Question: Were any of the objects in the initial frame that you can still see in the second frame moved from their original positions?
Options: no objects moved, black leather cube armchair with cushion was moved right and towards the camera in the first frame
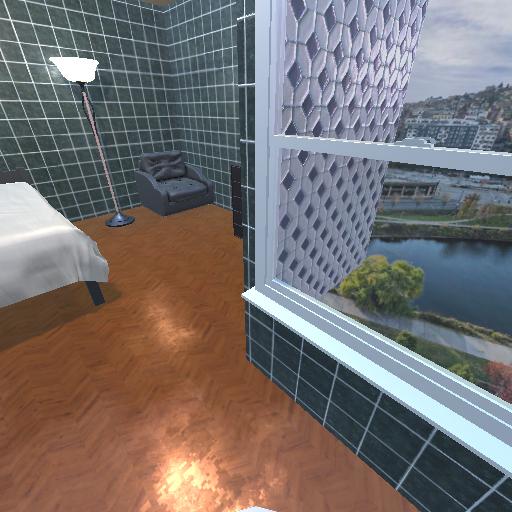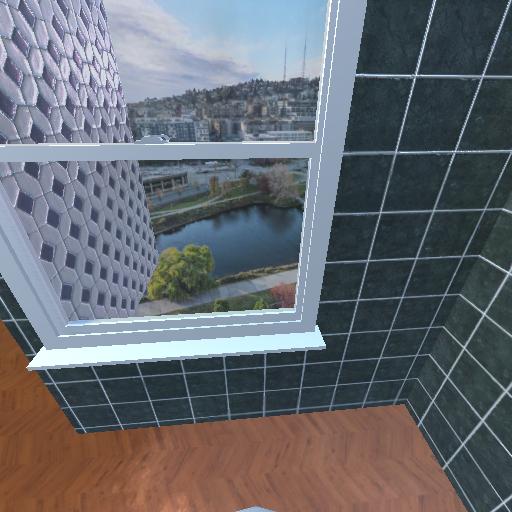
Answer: no objects moved